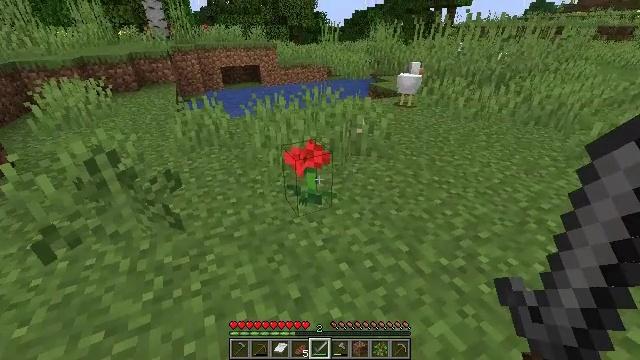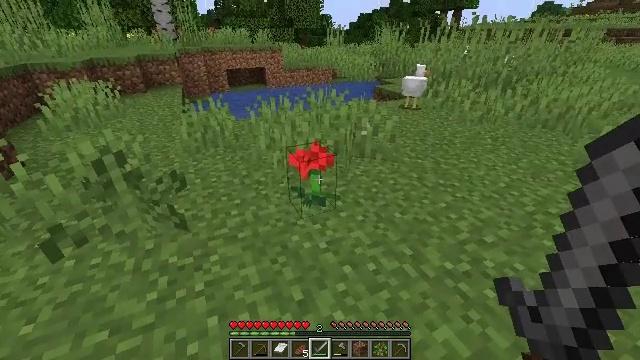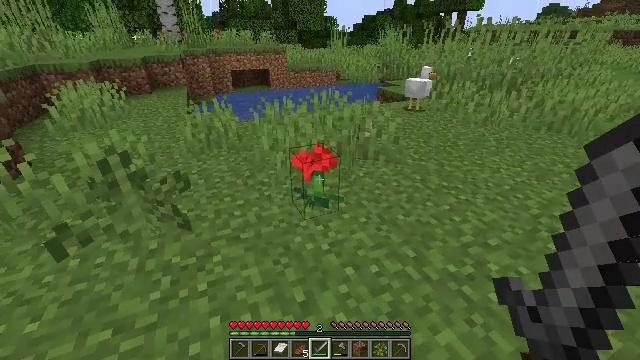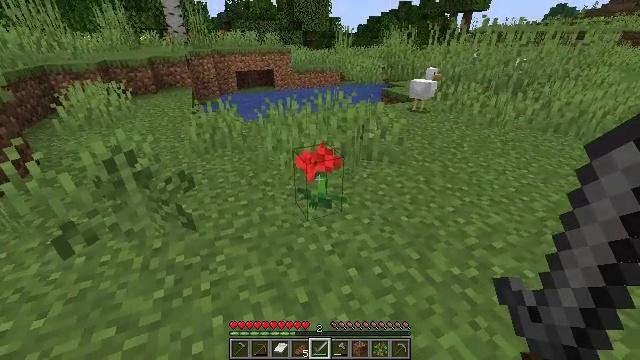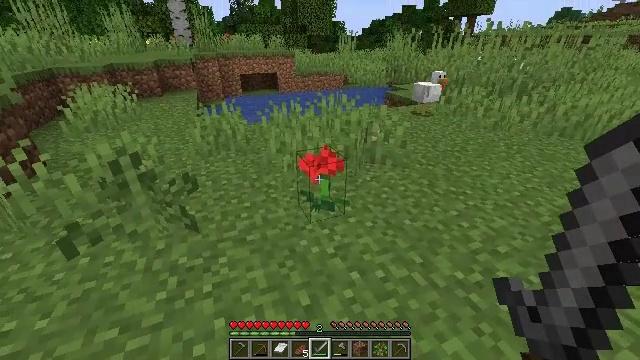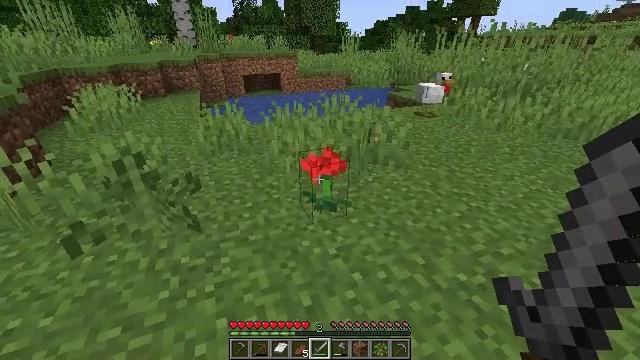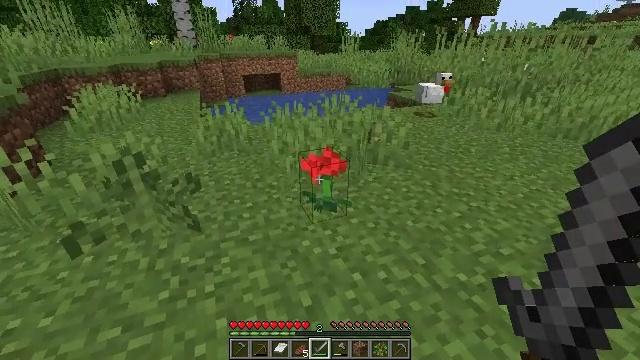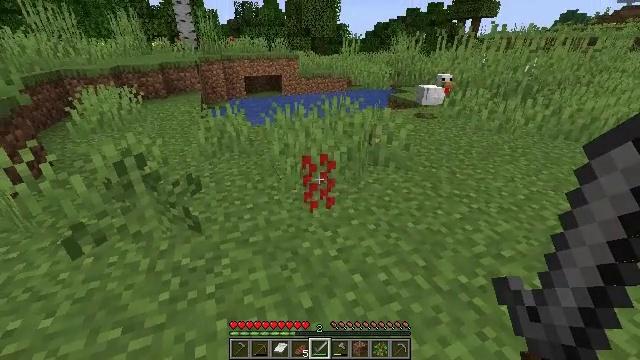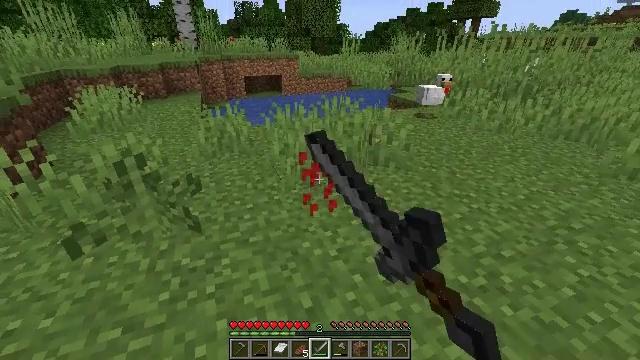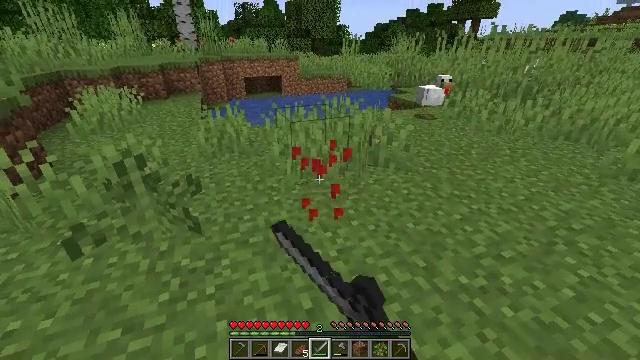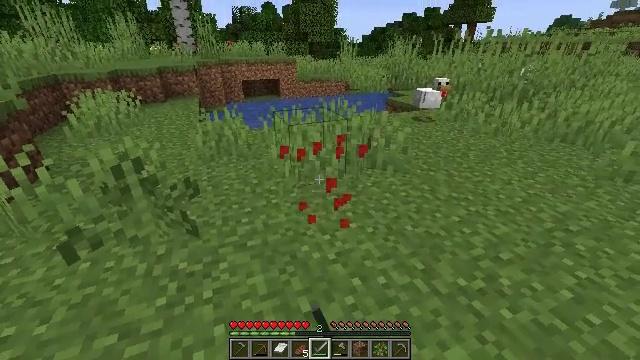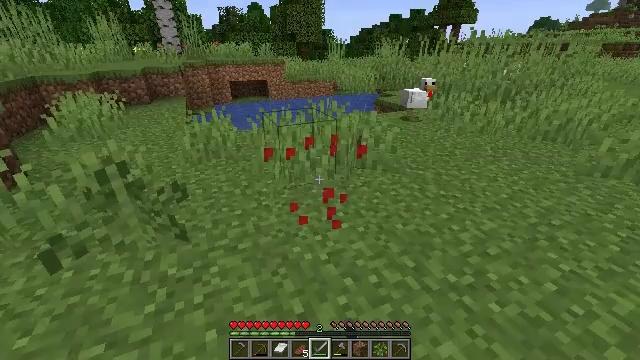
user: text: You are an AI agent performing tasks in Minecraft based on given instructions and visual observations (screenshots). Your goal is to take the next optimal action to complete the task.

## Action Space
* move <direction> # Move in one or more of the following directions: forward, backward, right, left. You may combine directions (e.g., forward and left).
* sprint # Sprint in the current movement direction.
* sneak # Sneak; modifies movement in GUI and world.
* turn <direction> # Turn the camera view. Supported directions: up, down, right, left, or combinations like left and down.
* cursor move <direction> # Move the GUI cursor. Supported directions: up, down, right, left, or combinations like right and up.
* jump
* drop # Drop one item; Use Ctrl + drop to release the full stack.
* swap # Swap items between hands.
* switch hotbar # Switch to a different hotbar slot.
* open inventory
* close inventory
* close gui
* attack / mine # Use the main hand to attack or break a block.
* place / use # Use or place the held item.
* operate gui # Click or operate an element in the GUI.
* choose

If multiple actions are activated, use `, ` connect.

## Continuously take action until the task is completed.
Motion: motion action
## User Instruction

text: Break the poppy plant.
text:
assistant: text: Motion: turn left
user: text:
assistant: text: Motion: no_op
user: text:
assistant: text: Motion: no_op
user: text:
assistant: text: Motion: no_op
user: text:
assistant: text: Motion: no_op
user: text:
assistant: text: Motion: no_op
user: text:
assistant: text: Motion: attack / mine
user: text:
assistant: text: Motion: attack / mine
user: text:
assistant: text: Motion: no_op
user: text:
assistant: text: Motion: no_op
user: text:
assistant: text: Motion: turn right
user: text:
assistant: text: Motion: no_op